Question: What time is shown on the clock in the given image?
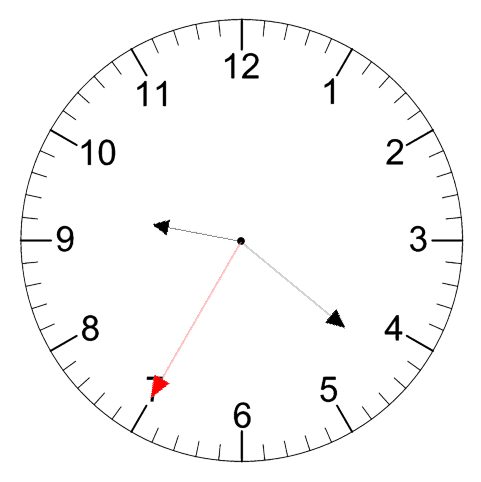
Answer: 09:21:35